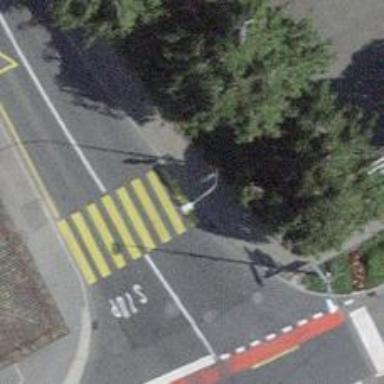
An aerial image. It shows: Kerb serving as barrier.